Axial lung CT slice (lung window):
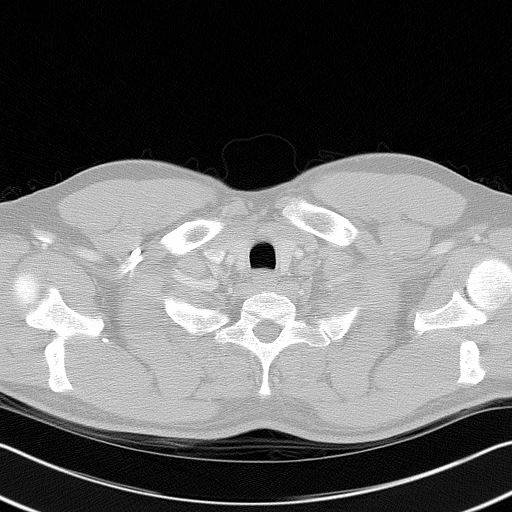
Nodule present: no